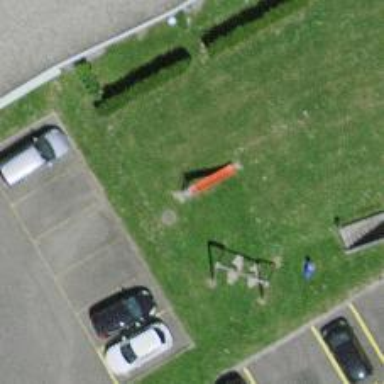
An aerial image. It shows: Playground with slide.